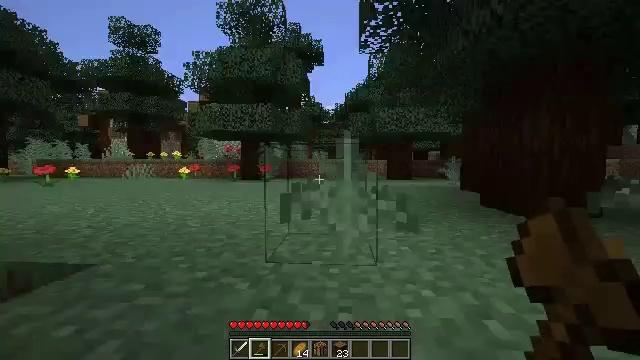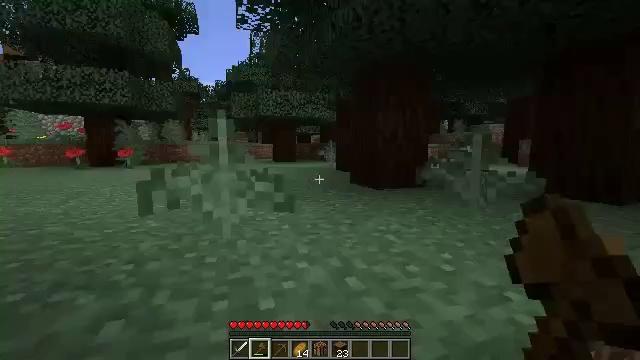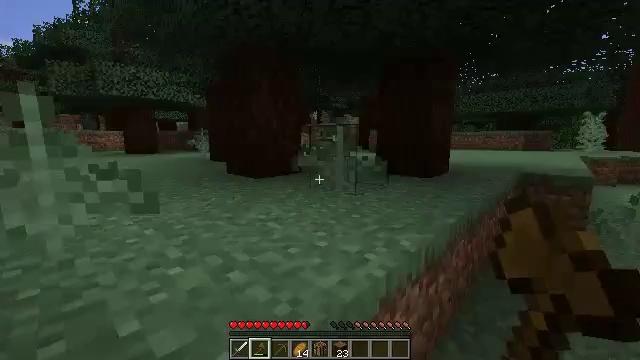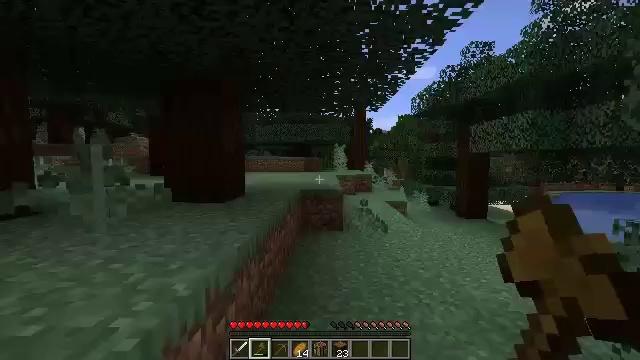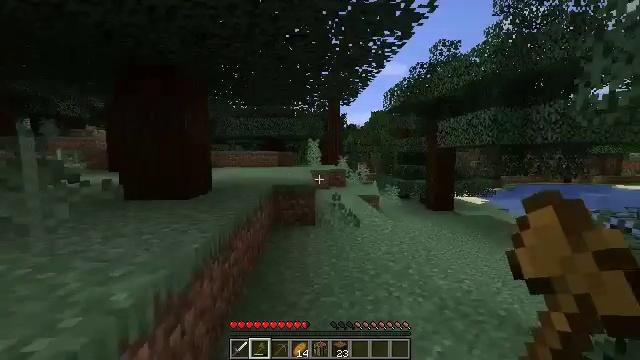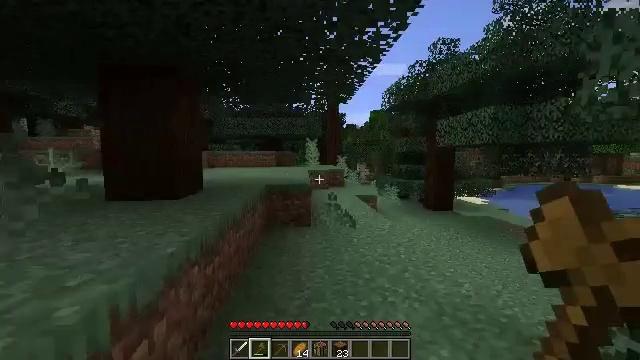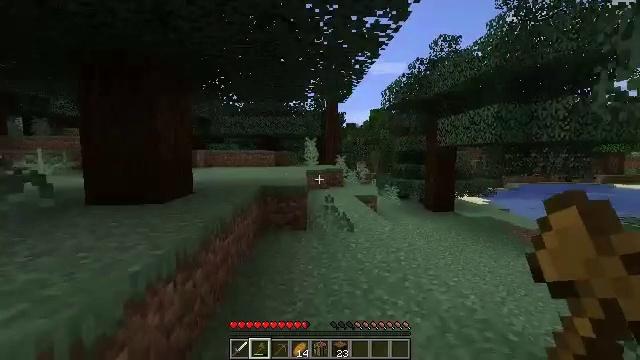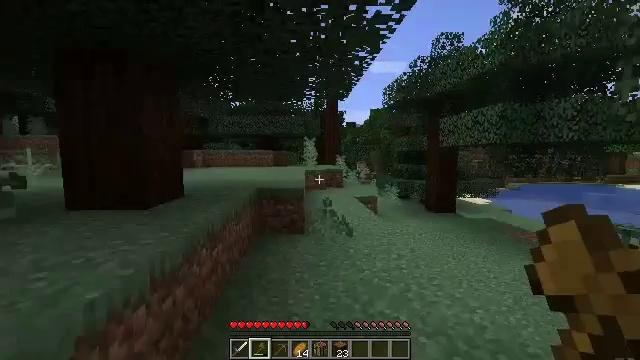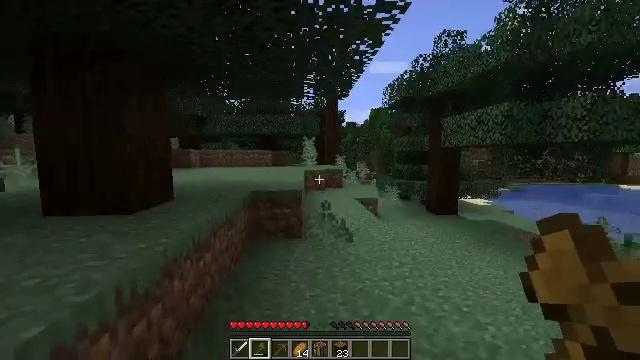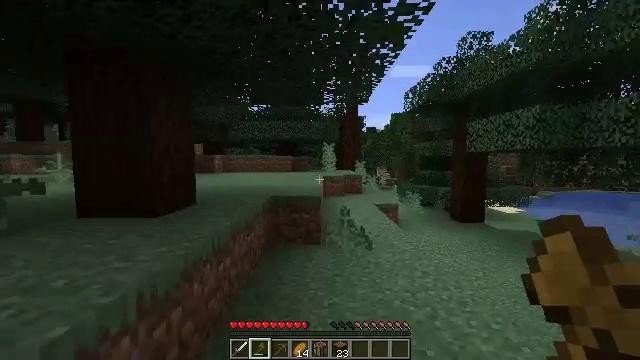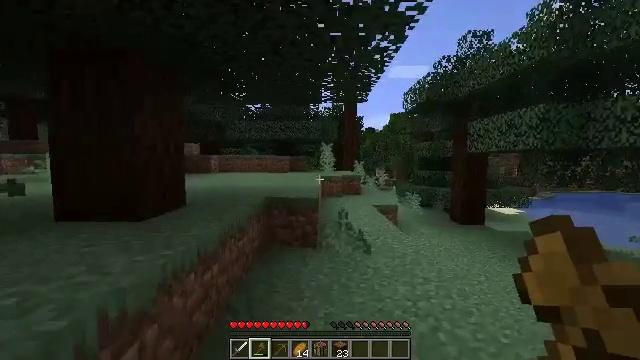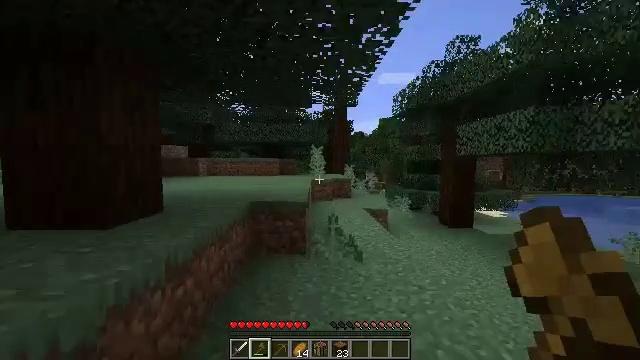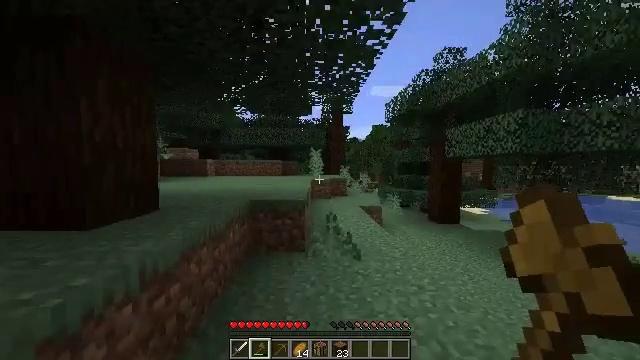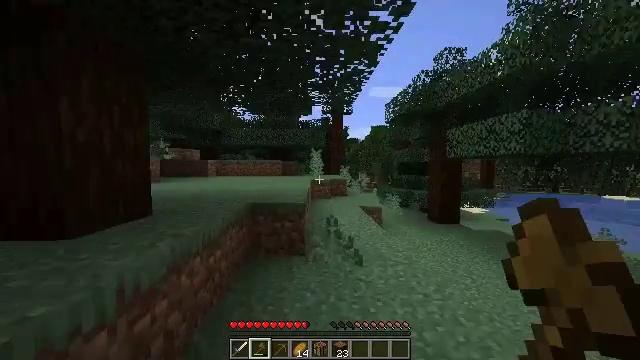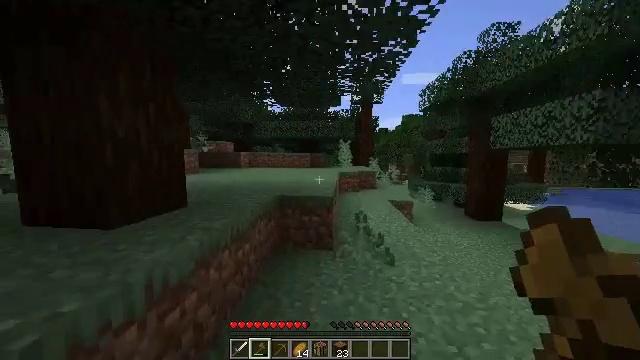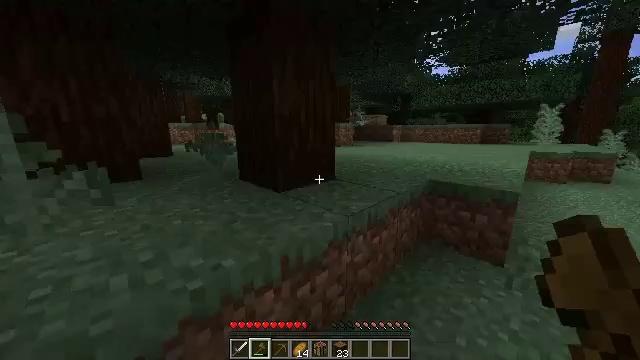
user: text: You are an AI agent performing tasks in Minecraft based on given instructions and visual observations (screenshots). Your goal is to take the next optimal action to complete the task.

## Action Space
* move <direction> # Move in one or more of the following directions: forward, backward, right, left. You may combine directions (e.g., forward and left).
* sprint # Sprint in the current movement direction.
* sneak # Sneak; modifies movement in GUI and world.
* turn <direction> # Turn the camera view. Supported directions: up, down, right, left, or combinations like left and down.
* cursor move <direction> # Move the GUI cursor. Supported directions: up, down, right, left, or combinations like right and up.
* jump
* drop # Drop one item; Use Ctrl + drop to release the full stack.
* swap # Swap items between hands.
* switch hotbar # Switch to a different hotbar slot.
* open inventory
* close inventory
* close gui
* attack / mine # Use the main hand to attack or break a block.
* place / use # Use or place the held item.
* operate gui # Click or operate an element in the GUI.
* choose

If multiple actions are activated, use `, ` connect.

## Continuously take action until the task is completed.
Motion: motion action
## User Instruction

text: Break the torch to collect it.
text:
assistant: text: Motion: move right, turn right and down
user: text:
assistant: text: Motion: move right, turn right and down
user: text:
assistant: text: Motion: move forward and move right, turn right and up
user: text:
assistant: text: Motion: move forward and move right, turn right and down
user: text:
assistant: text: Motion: move forward
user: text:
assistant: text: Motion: move forward
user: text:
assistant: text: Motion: move forward
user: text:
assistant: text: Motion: move forward
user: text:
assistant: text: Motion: move forward, turn left and up
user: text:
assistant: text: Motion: move forward, sprint
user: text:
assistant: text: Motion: move forward, sprint, turn right
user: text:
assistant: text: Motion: move forward, sprint
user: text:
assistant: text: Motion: move forward
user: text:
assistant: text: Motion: move forward, turn left and down
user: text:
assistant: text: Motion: move forward, turn left and down
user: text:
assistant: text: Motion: move forward, turn left and down
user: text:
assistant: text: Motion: move forward and move left, turn left
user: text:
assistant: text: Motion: move forward and move left, turn left
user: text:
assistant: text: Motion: move forward and move left
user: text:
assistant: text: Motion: move forward and move left, jump
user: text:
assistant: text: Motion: move forward and move left, jump
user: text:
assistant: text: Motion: move forward and move left, jump
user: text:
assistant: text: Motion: move forward and move left, turn right, jump
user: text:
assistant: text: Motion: move forward and move left, turn right and up, jump
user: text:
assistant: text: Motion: move forward and move left, turn right and up
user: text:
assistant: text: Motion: move forward, turn right
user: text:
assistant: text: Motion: move forward
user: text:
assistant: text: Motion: move forward
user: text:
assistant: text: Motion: move forward
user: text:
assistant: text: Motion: move forward